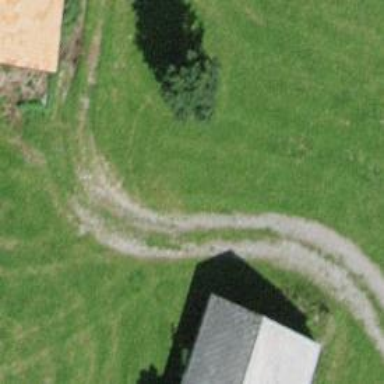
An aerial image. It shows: Track with fine gravel surface. The track has grade 4 tracktype.